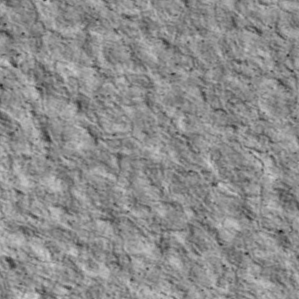
Label: non_frost